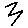
Label: zigzag